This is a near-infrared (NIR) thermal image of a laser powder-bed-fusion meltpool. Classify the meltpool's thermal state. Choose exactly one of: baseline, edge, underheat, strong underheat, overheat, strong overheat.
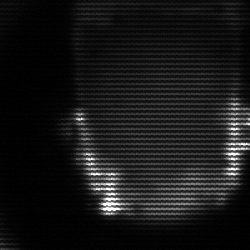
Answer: baseline